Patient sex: F
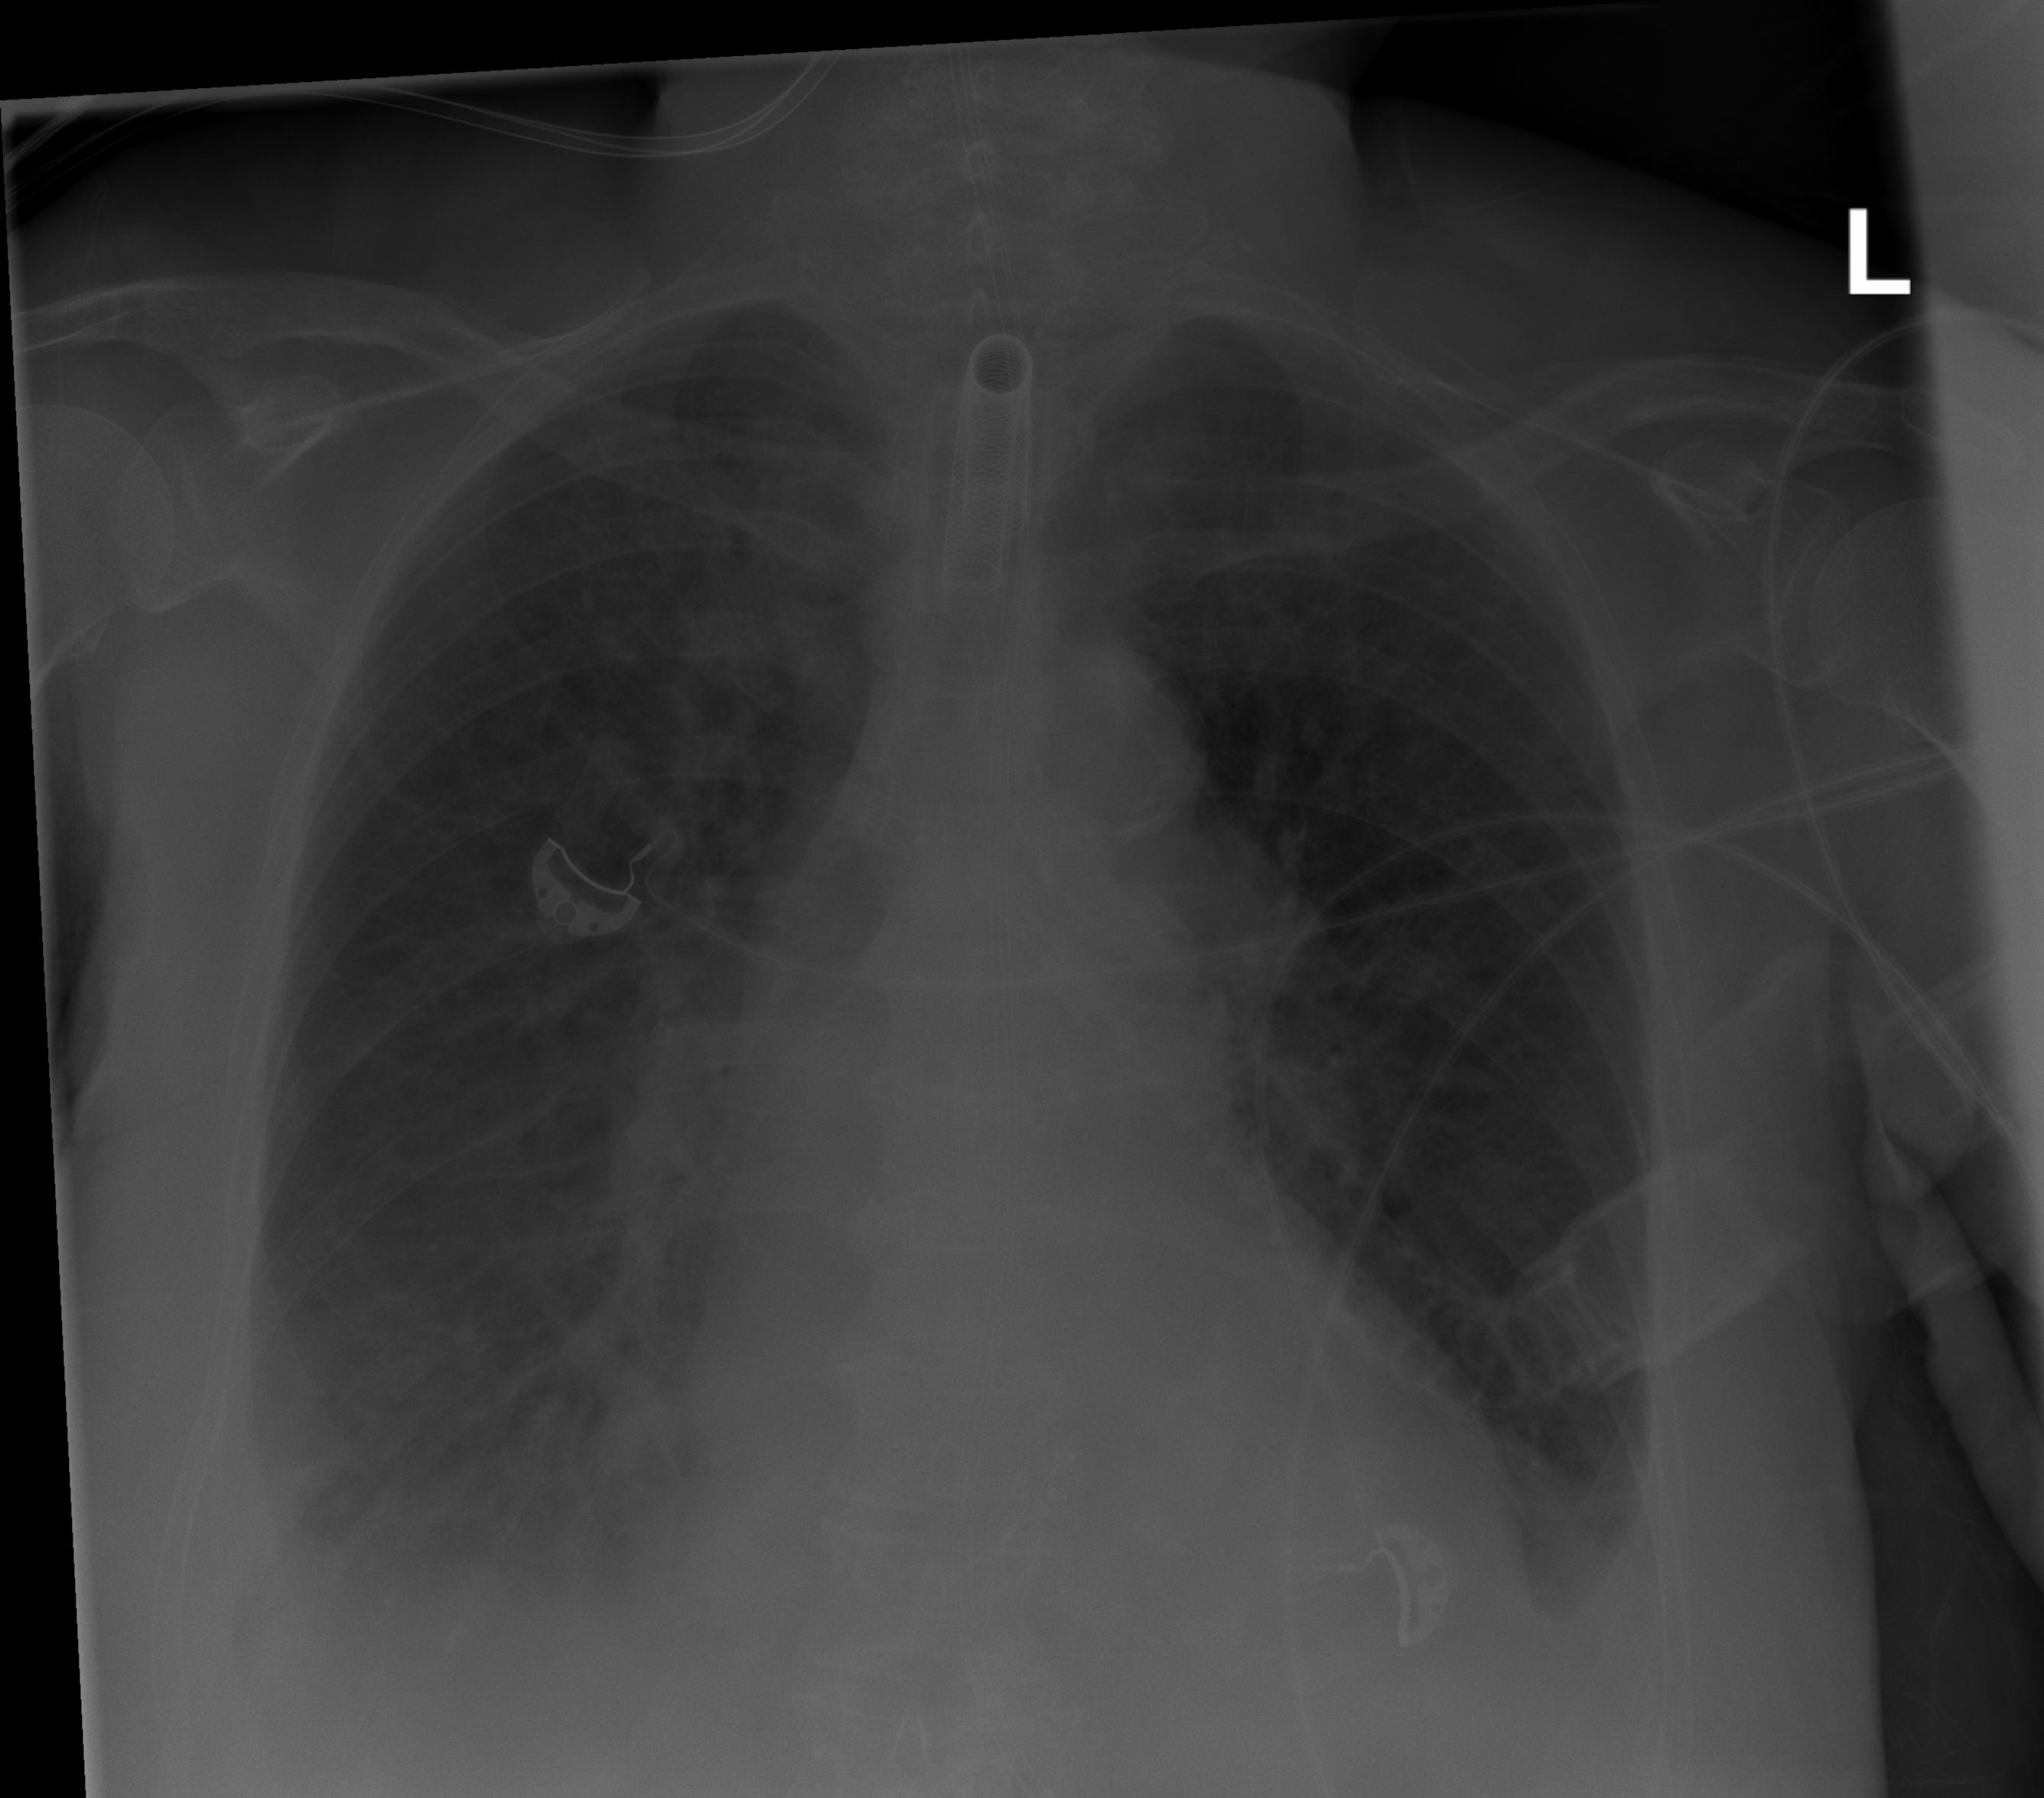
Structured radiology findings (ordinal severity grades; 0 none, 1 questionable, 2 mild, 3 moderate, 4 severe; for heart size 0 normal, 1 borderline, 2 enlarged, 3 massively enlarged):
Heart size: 2
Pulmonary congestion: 2
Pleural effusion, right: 2
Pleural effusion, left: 2
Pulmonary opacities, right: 1
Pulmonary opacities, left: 0
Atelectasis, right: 2
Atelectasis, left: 2